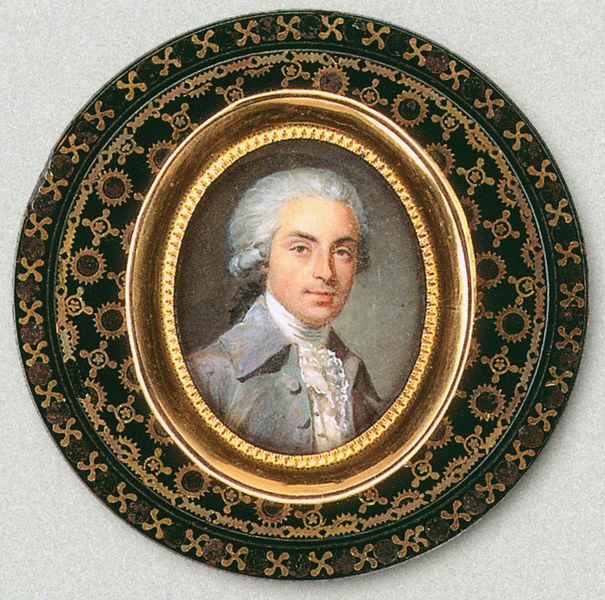
Titel: Junger Herr; vergoldete Kupfermontierung auf originaler Schildpattdose mit Gold- und Silbereinlagen
Künstler: Jacques Antoine Marie Lemoine
Institution: Celle, Bomann-Museum
Schlagwörter: gemälde, kopf, mann, weiß, grün, grau, profil, schwarz, malerei, schleife, jacke, gesicht, kragen, rahmen, spitze, teller, portrait, porträt, öl, gold, adel, en face, oval, rund, perücke, halstuch, ornamente, verzierung, knöpfe, foto, mosaik, miniatur, perrücke, grauhaarig, blattgold, 18.jhdt, schmuckteller